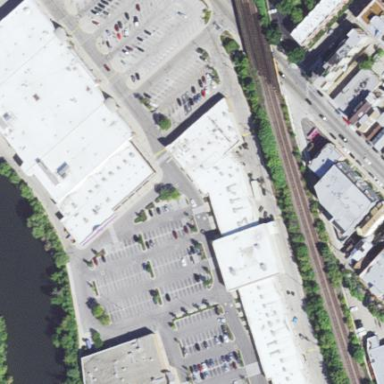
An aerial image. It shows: Retail building.